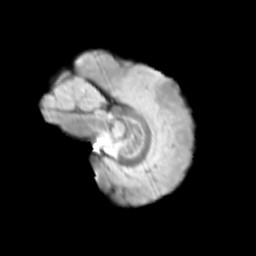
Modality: T2w
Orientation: sagittal
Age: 10
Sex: male
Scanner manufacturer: siemens
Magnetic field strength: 3 T
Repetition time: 3.8 s
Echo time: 0.07 s